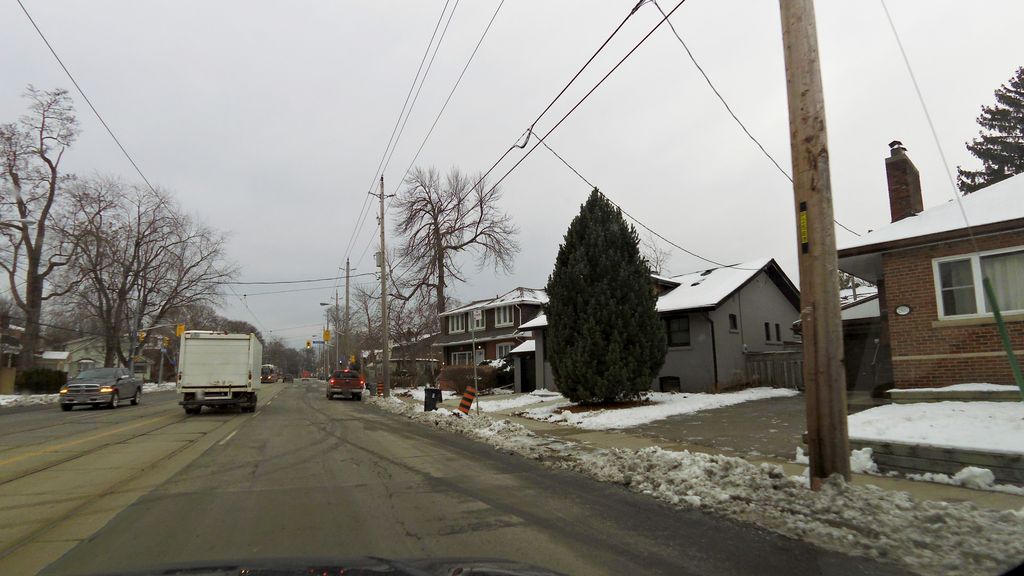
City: toronto